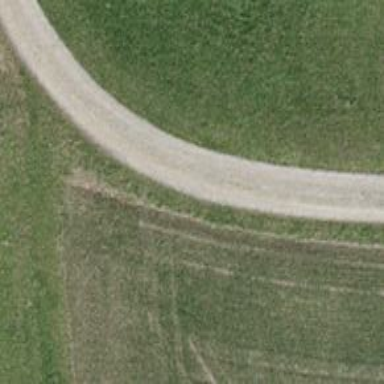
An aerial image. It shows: Gravel track with grade3 tracktype.